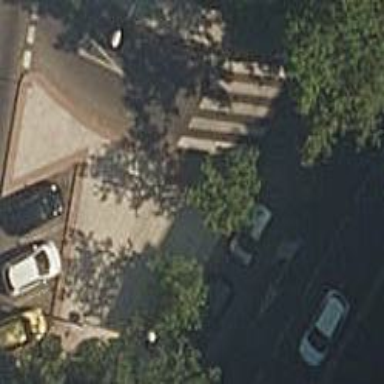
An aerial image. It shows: Kerb barrier.